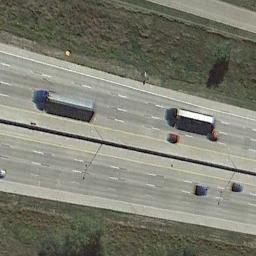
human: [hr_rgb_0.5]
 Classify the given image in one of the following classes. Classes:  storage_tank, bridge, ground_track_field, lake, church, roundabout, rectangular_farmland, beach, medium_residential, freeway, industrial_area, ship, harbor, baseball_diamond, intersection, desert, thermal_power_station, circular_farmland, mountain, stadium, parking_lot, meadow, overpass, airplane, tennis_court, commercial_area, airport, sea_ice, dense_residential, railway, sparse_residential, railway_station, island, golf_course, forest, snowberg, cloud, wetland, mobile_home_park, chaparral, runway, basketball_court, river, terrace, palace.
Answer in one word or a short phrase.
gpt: freeway